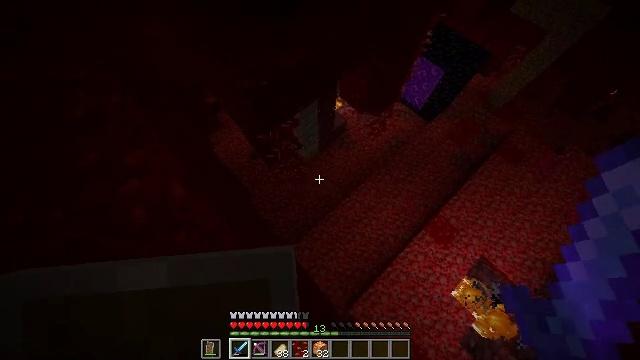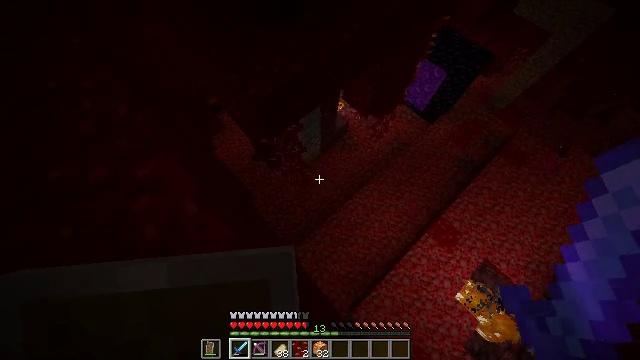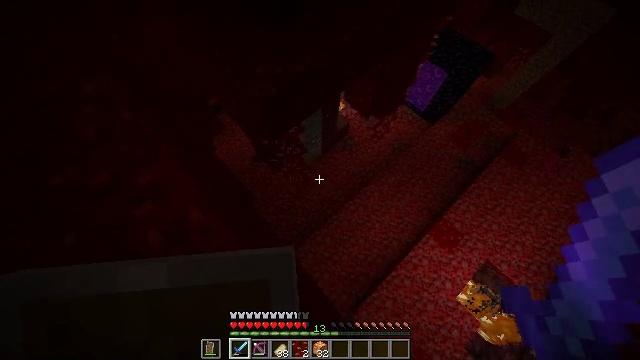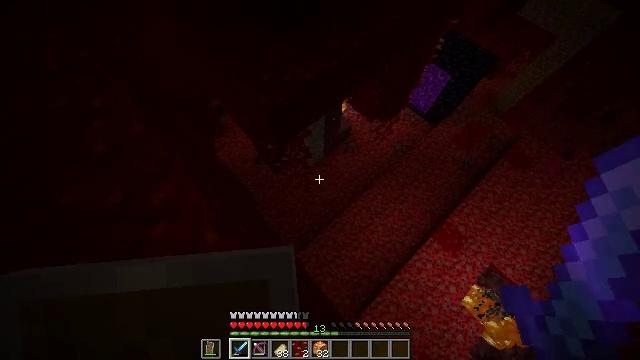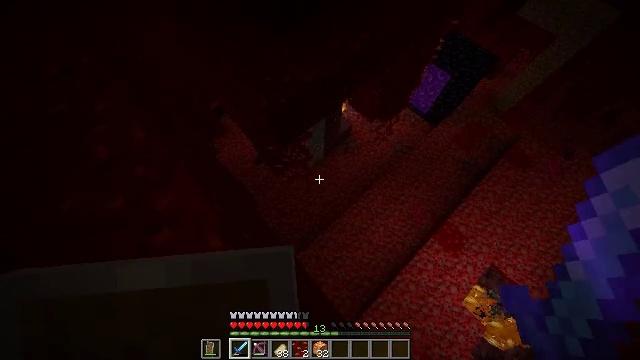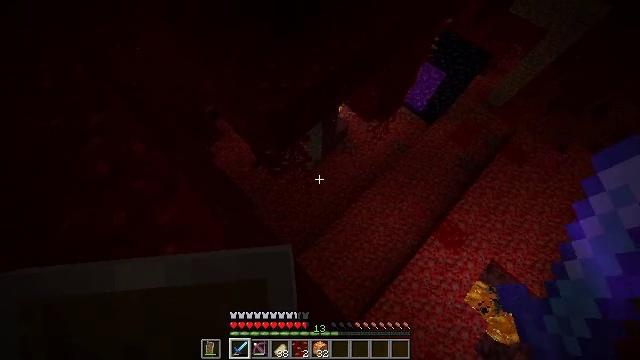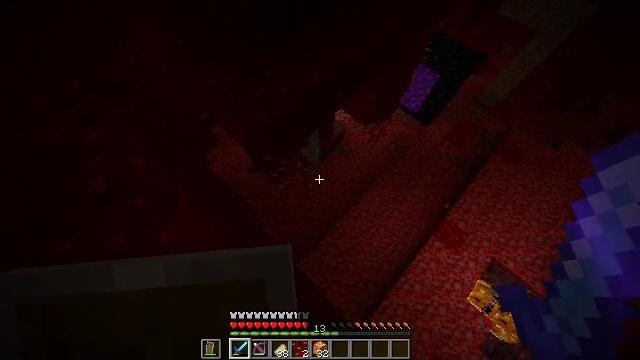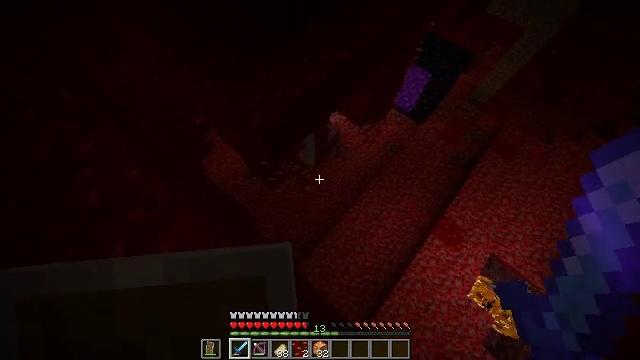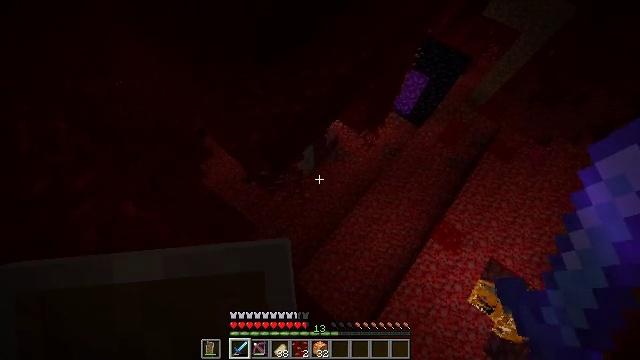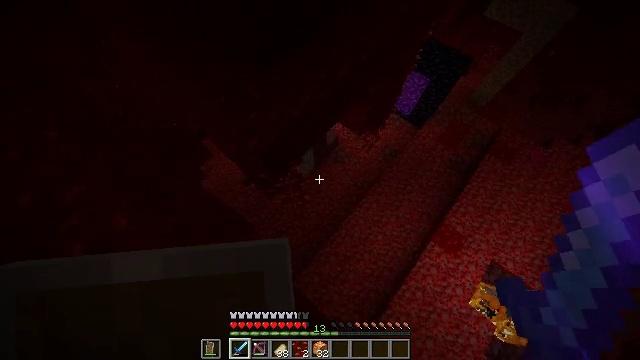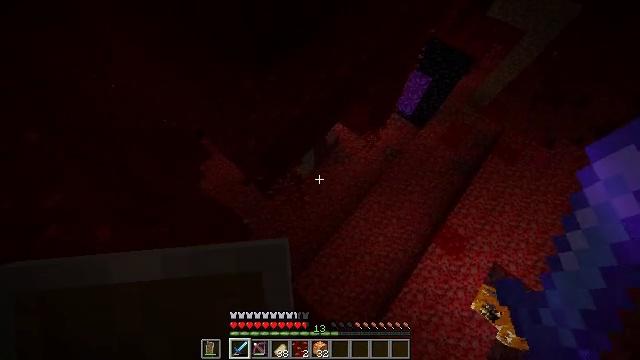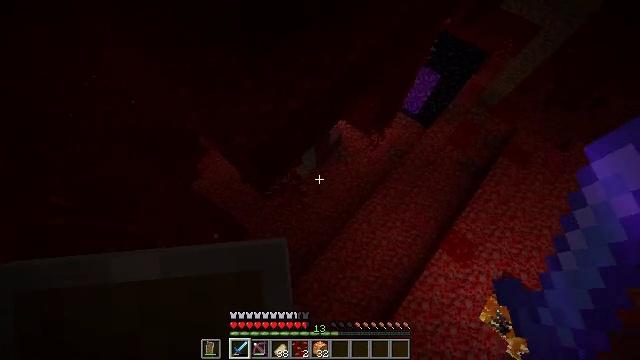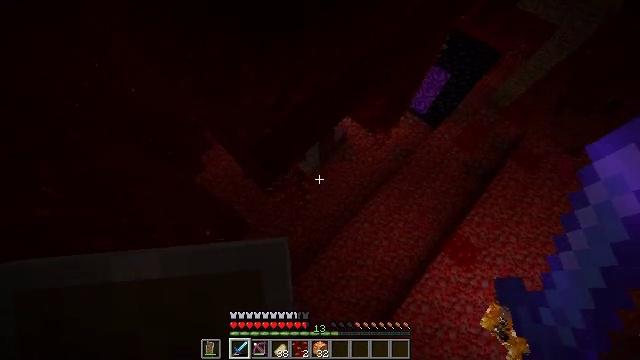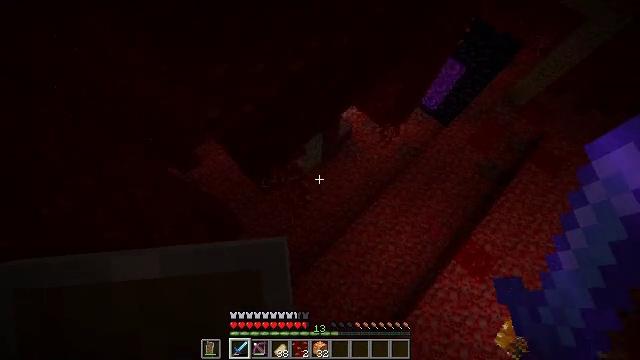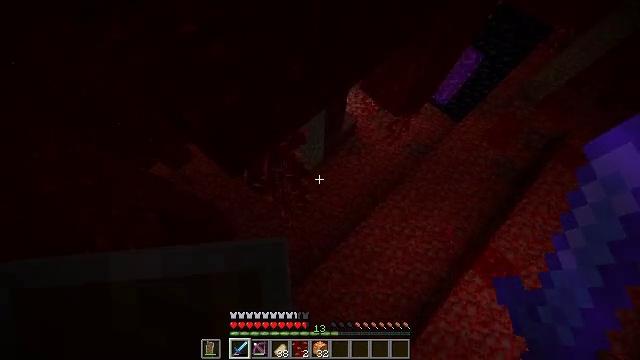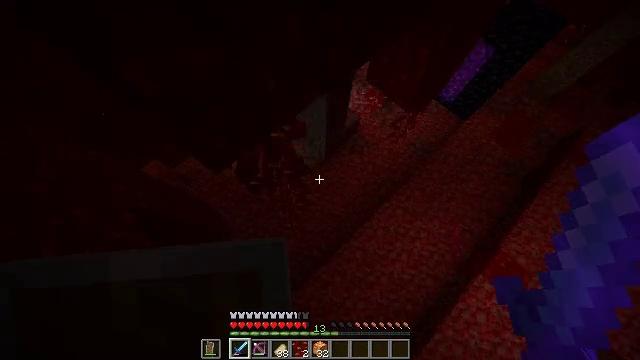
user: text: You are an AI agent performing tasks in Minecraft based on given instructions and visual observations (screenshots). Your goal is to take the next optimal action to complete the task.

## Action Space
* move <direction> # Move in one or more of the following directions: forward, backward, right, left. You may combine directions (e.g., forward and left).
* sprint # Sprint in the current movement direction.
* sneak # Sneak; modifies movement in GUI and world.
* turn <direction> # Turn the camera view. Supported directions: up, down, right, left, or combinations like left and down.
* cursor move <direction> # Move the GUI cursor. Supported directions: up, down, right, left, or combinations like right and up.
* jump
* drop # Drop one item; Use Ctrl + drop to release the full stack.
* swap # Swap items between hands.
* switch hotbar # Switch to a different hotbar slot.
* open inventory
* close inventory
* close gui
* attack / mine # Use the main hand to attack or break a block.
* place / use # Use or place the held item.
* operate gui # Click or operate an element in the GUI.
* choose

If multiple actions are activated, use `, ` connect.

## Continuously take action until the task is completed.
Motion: motion action
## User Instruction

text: Remove weeping vines from the inventory.
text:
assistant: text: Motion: move forward and move left, sneak
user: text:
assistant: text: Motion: move forward and move left, sneak
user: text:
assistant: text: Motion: move forward, sneak
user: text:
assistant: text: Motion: move forward, sneak
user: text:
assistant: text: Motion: move forward, sneak, turn right
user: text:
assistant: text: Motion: move forward, sneak, turn right
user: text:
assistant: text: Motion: move forward, turn right
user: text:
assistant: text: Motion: move forward
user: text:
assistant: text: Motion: move forward
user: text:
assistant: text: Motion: move forward
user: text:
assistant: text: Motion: move forward, turn left
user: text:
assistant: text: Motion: move forward, turn left
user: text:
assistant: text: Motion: move forward and move left, turn left
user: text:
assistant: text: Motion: move forward and move left
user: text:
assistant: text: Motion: move forward and move left
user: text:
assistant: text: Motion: move forward and move left, turn left
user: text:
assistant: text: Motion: move left
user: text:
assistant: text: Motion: move forward and move left
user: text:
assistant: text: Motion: move forward and move left
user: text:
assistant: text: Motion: move forward and move left, jump
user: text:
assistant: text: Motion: move forward and move left, jump
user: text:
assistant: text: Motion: move forward and move left, sneak
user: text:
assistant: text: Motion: move forward and move left, sneak, turn right
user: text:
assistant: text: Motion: move forward and move left, sneak, turn right and up
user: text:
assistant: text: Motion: move forward and move left, sneak, turn right and up
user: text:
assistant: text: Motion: move forward and move left, sneak, turn right and up
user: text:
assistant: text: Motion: move forward and move left, sneak, turn right and up
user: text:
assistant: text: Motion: move forward, sneak, turn right and up
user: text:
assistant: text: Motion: move forward, sneak, turn right and up
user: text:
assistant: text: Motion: move forward, sneak, turn right and up